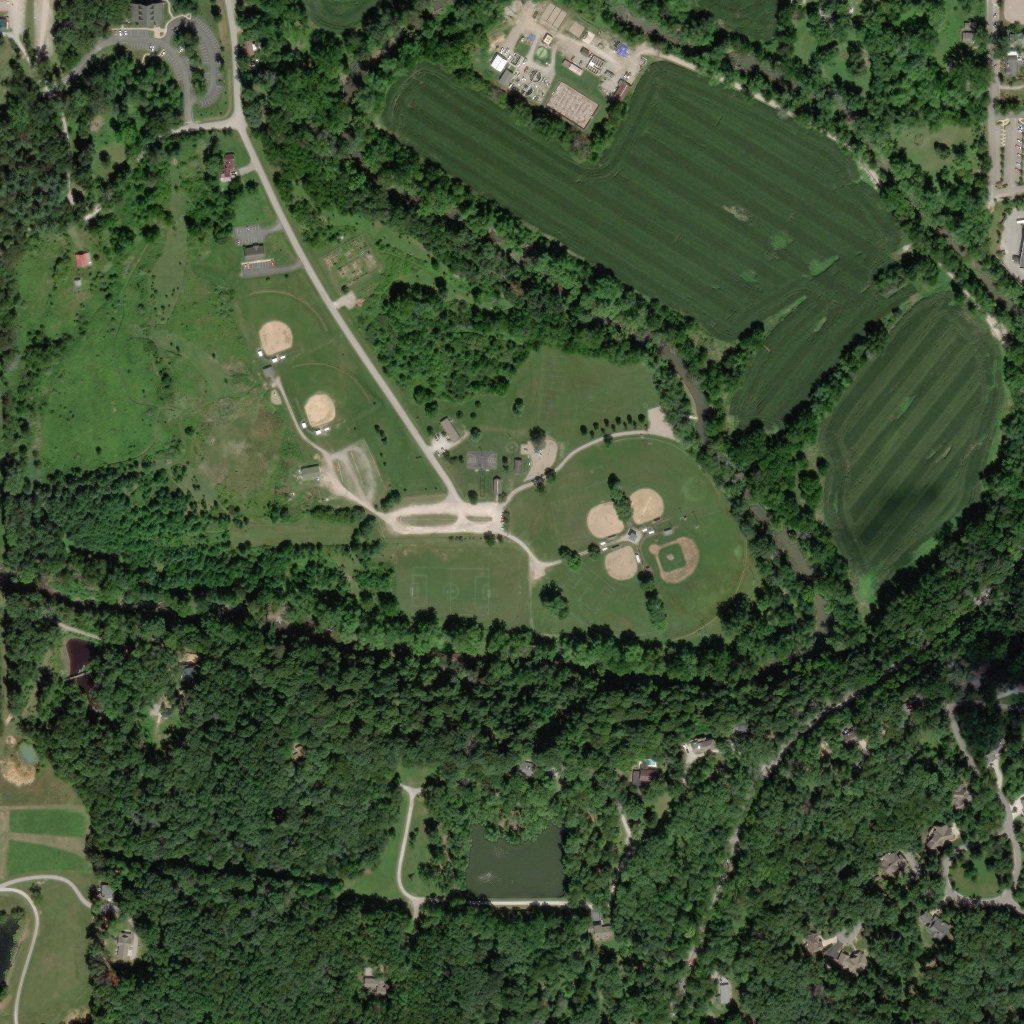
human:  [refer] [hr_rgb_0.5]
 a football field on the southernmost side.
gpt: <box>[[40, 55, 47, 59, 0]]</box>